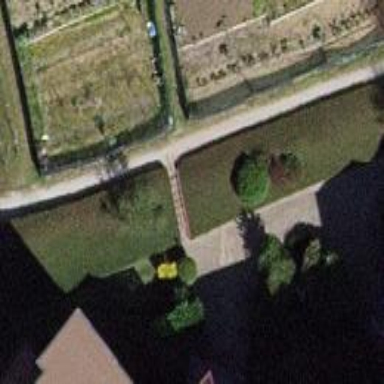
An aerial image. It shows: Set of steps on the road.